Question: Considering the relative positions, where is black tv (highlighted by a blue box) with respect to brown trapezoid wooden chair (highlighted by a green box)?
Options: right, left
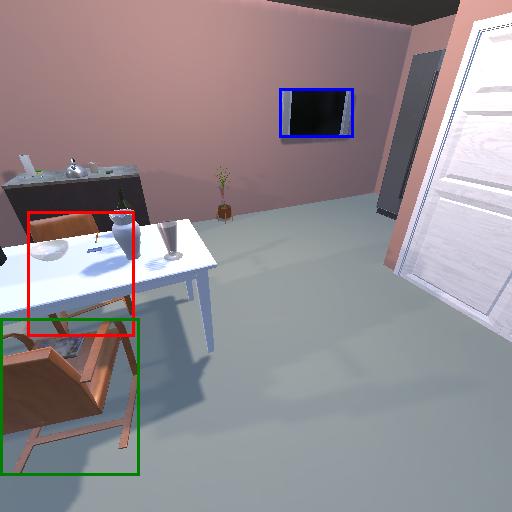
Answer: right